Question:
Hello,
i am trying to calculate the number of days since the complaint was registered. I wanted to calculate the number of days between "Date Notified" and today's date. i used the below command to get the result but it is showing me an error. Can anyone please help me !
'''
Mergingopen%>%
mutate(30 days since file opened = 'Date Notified',Sys.Date())
'''
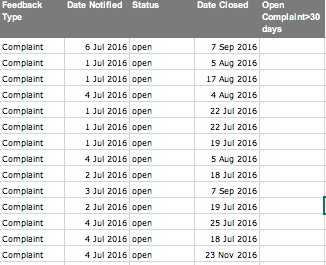
Answer: Try
'''
Mergingopen %>%
mutate('30 days since file opened' = as.numeric(difftime(Sys.Date(),
'Date Notified',
units = c("days"))))
'''